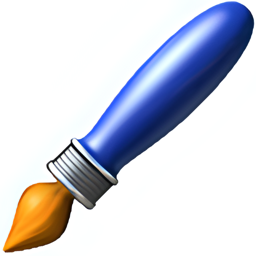
Name: lower left paintbrush
Emoji: 🖌
Group: Objects
Sub-group: writing